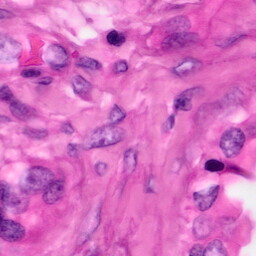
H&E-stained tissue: Pancreatic